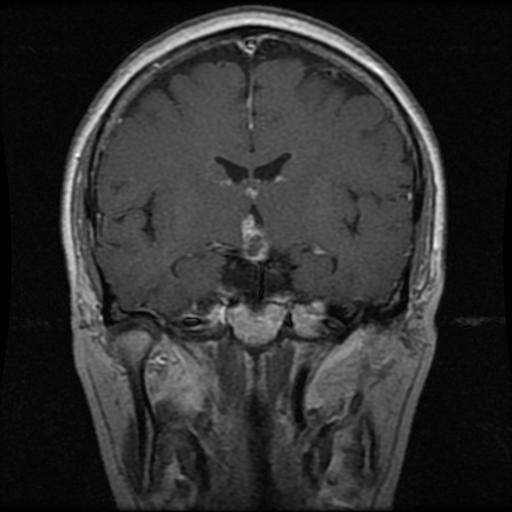
Label: pituitary